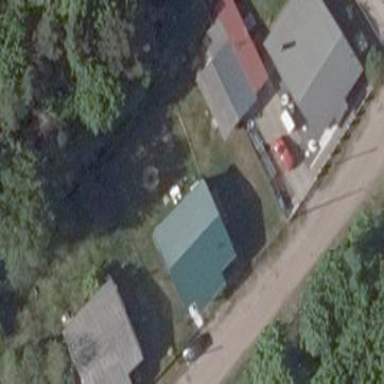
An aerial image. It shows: Simple and straightforward house.